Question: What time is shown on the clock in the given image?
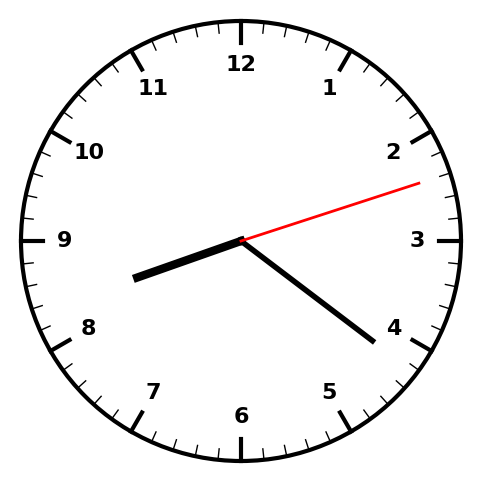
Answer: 08:21:12